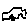
Label: car